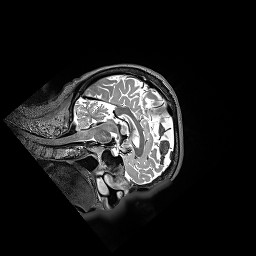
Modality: T2w
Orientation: sagittal
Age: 68
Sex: female